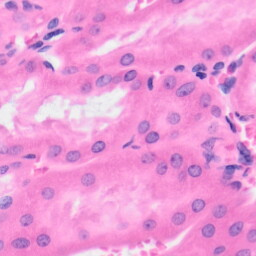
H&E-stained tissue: Kidney